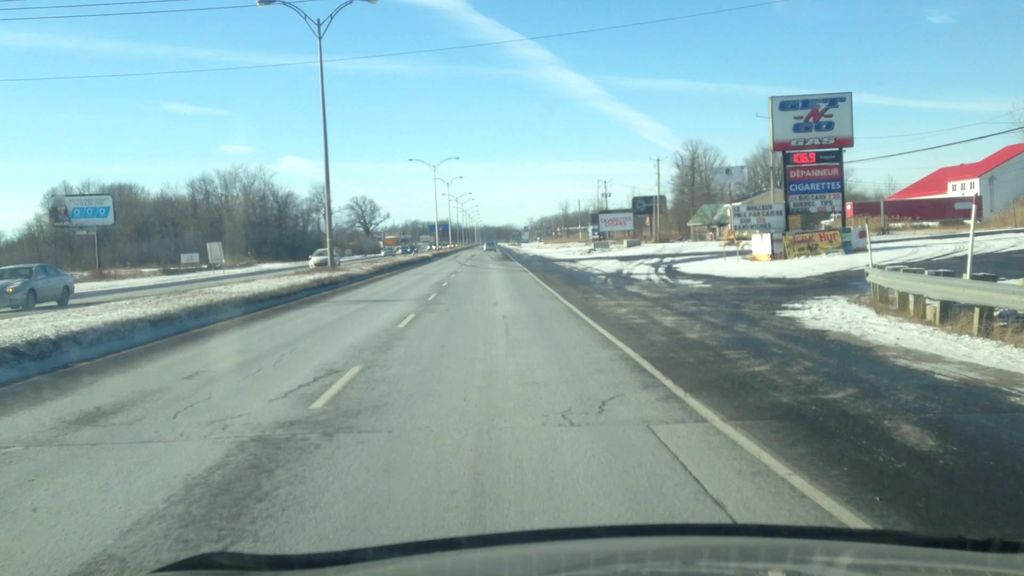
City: montreal